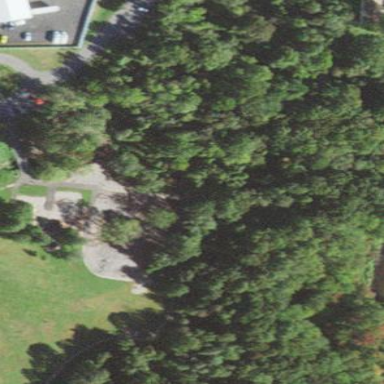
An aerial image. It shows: Lovely park for leisure and relaxation.